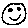
Label: smiley face